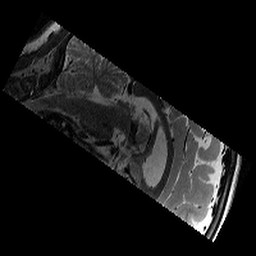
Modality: T2w
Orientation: sagittal
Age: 11
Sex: female
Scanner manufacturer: siemens
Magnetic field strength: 3 T
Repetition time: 9.23 s
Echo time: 0.067 s